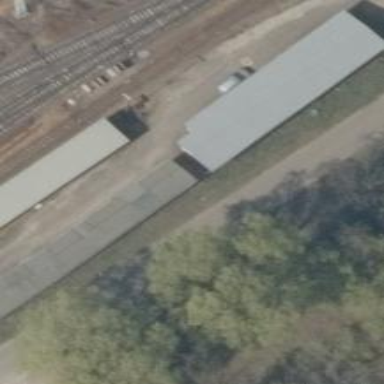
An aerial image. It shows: Shed.